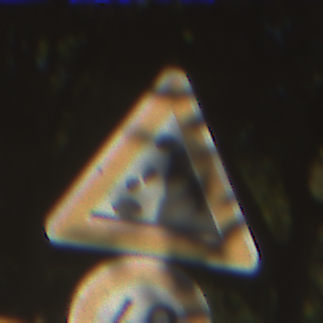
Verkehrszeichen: SteinschlagRechts
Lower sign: Geschwindigkeit40
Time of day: MorningAfternoon
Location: Outdoor (Suburban)
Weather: Clear
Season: NotSpecified
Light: Natural